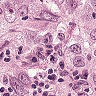
Metastatic tissue present: yes